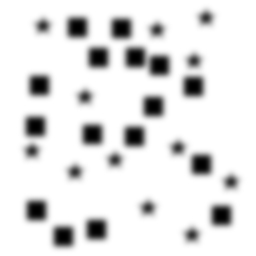
Squares: 16
Triangles: 0
Stars: 12
Total shapes: 28